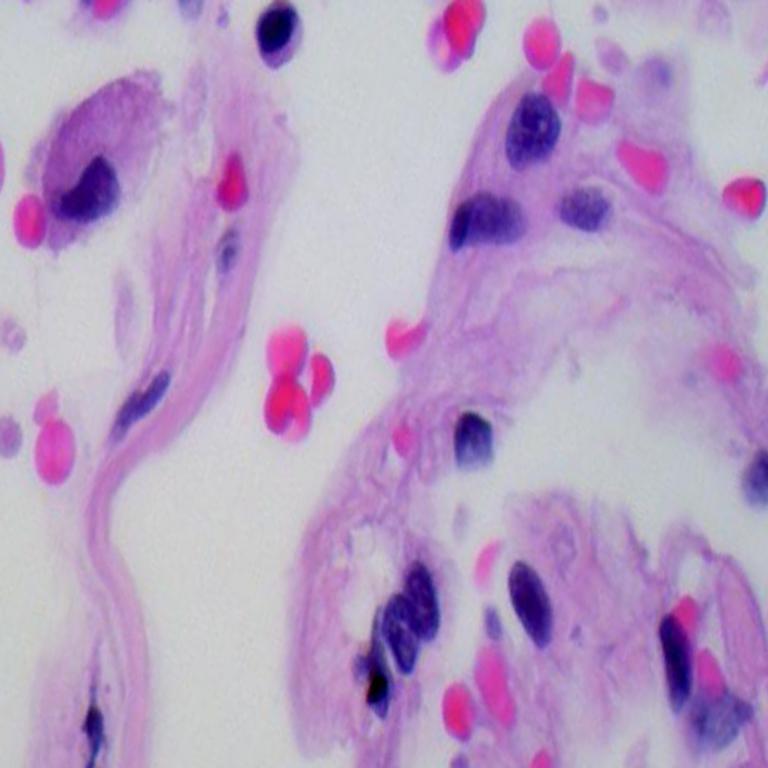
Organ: lung
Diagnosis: benign